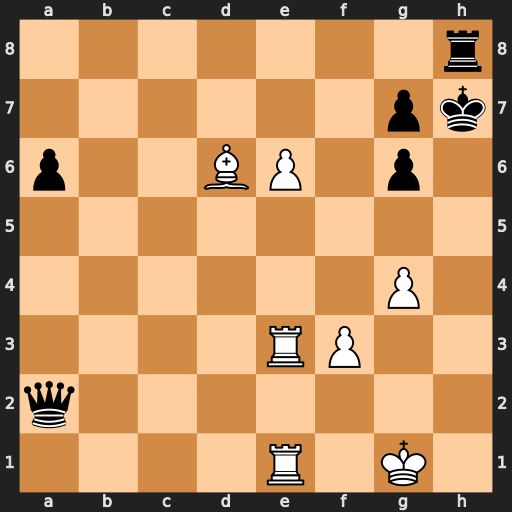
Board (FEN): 7r/6pk/p2BP1p1/8/6P1/4RP2/q7/4R1K1
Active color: w
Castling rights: -
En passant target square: -
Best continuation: R3e2 Qa5 Rh2+ Kg8 Rxh8+